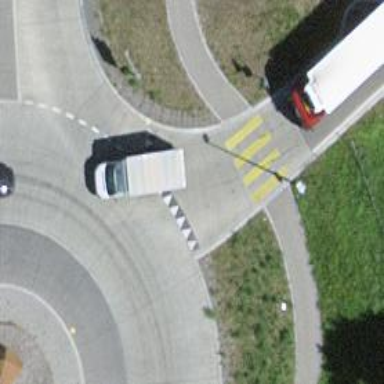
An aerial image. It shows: Road with "give way" sign.